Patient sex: F
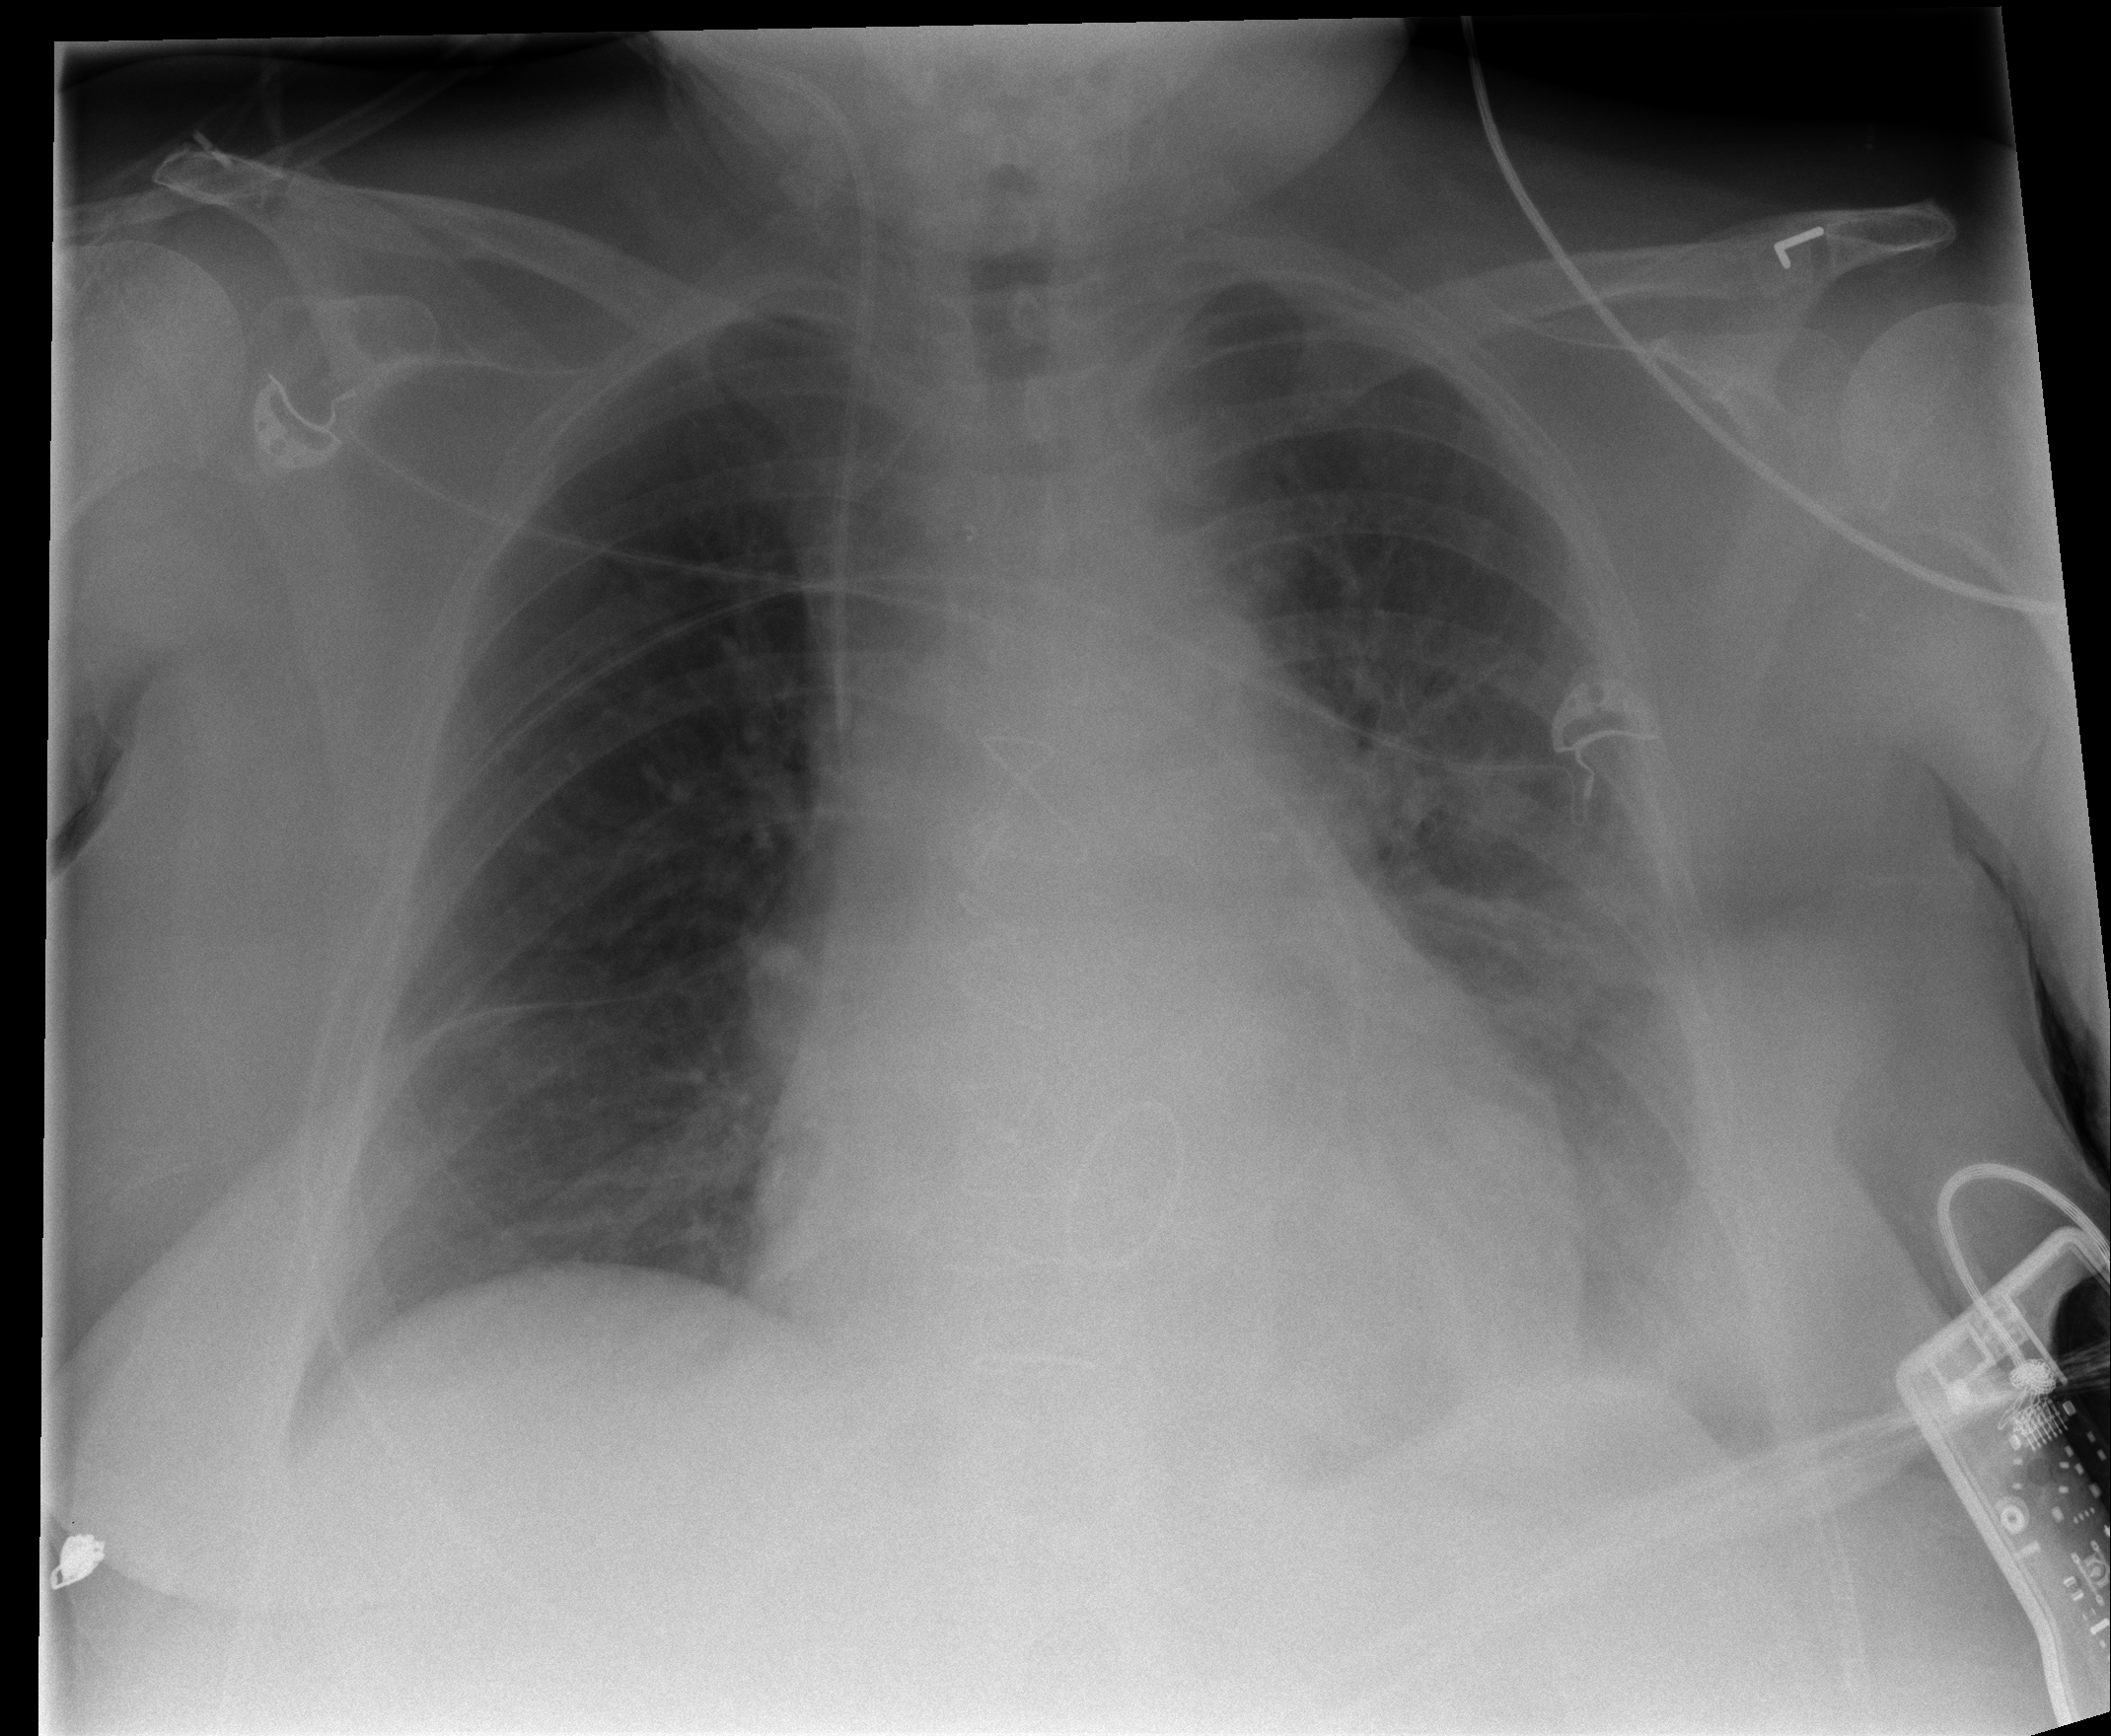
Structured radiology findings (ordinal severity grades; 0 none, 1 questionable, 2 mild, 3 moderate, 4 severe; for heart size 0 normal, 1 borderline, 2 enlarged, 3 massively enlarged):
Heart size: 0
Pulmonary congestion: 0
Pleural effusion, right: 0
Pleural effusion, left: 2
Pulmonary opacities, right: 0
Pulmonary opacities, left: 0
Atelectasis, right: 2
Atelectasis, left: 2